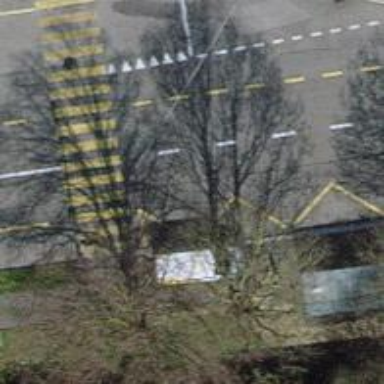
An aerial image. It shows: Bus stop equipped with public transport stop position.